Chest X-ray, PA view. Patient: 44 years old, sex M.
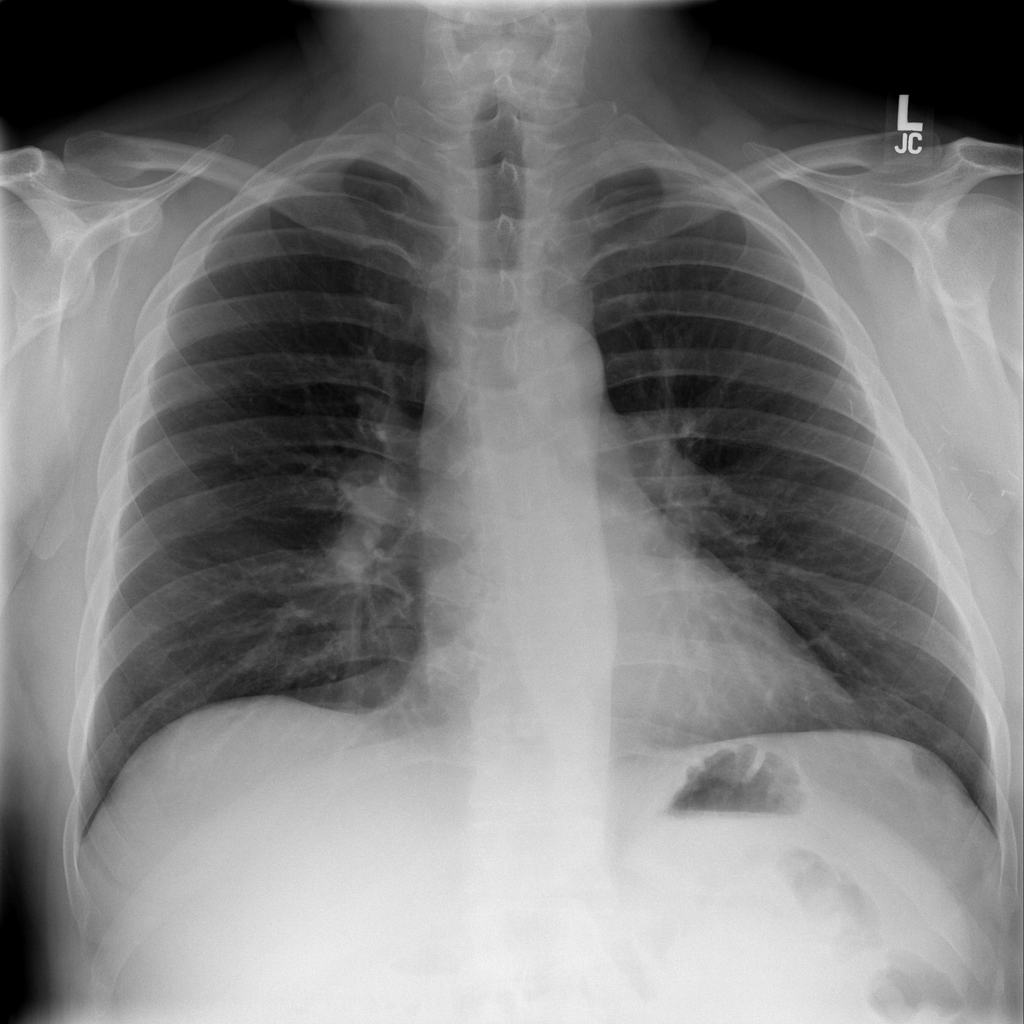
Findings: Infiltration